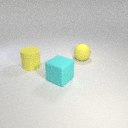
large cyan rubber cube to the left of large yellow rubber sphere